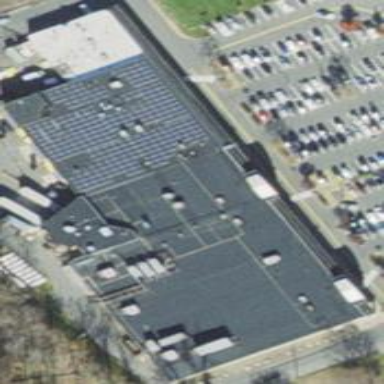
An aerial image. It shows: Commercial building with quadruple saltbox roof shape.